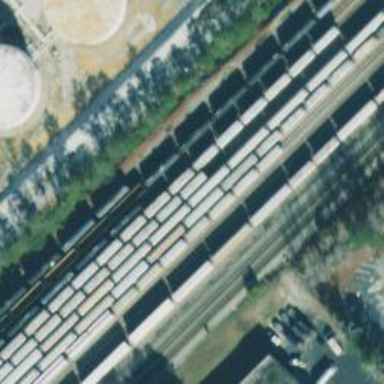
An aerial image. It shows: Railway yard used for manifest purposes.